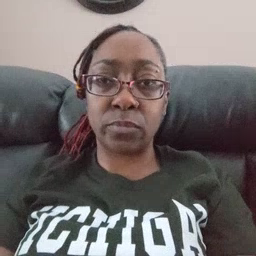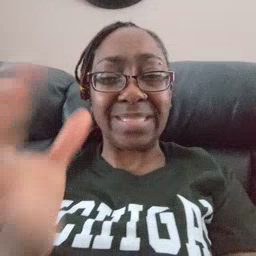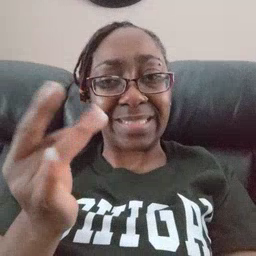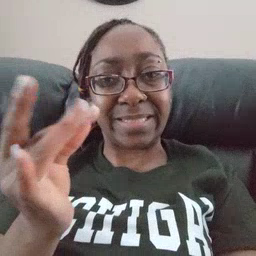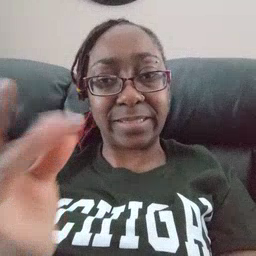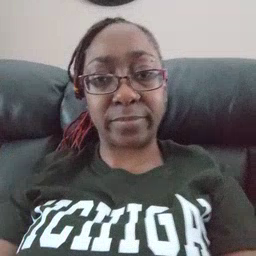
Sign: sticky